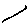
Label: line